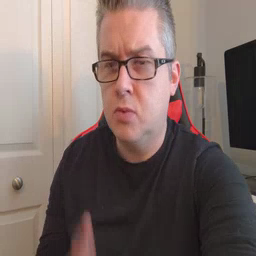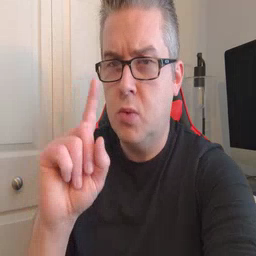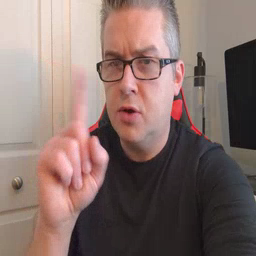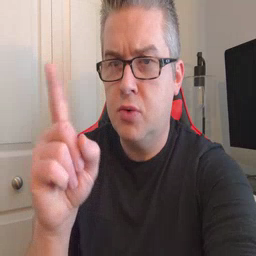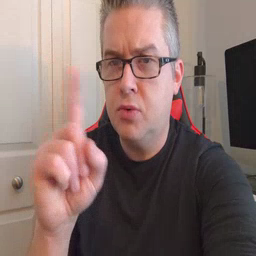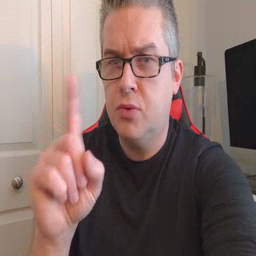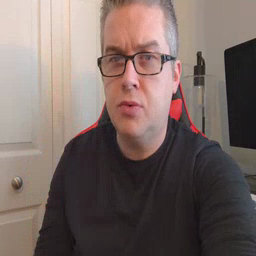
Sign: where